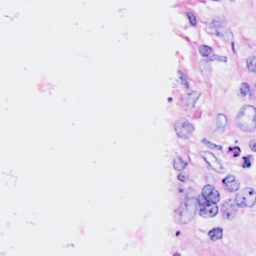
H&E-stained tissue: Breast